Question: I'm having an issue selecting distinct values for each group. The result just doesn't display on screen. The desired result is shown below:
'''
<xsl:for-each-group select="Items/Item" group-by="ProviderName">
<xsl:sort select="current-grouping-key()"/>
<tr>
<th>
<xsl:value-of select="current-grouping-key()"/>
</th>
</tr>
<tr>
<td>
<xsl:text>Item Number</xsl:text>
</td>
<td>
<xsl:text>Quantity</xsl:text>
</td>
<td>
<xsl:text>Unit Price</xsl:text>
</td>
<td>
<xsl:text>Total</xsl:text>
</td>
</tr>
<xsl:apply-templates select="current-group()"/>
</xsl:for-each-group>
'''
What I intend to do is to select values for 'current-group()' in the 'apply-templates' tag which is like this
'''
<xsl:template match="Item">
<xsl:value-of select="distinct-values(./ItemName)"/>
</xsl:template>
'''
I've read several samples on the net and the most optimum way to do so is to employ the 'generate-id()' function with the 'for-each-group' loop. But I have tried and get no positive result. This is the source XML:
'''
<Items>
<Item ItemNumber="<PHONE>">
<ProductName>Dolby Metal-Black-Matte</ProductName>
<ProviderName>Vestal Watches</ProviderName>
<Quantity>4</Quantity>
<UnitPrice>67.99</UnitPrice>
</Item>
<Item ItemNumber="<PHONE>">
<ProductName>Vercilli Blk-Tan</ProductName>
<ProviderName>Boston Babes</ProviderName>
<Quantity>1</Quantity>
<UnitPrice>23.99</UnitPrice>
</Item>
<Item ItemNumber="<PHONE>">
<ProductName>Spritz Grape Seat and Extra Seat</ProductName>
<ProviderName>Bambeano</ProviderName>
<Quantity>1</Quantity>
<UnitPrice>56.99</UnitPrice>
</Item>
<Item ItemNumber="<PHONE>">
<ProductName>Dolby Metal-Black-Matte</ProductName>
<ProviderName>Vestal Watches</ProviderName>
<Quantity>2</Quantity>
<UnitPrice>67.99</UnitPrice>
</Item>
<Item ItemNumber="<PHONE>">
<ProductName>Vercilli Blk-Tan</ProductName>
<ProviderName>Boston Babes</ProviderName>
<Quantity>2</Quantity>
<UnitPrice>23.99</UnitPrice>
</Item>
<Item ItemNumber="<PHONE>">
<ProductName>Lucille Tan</ProductName>
<ProviderName>Boston Babes</ProviderName>
<Quantity>1</Quantity>
<UnitPrice>24.99</UnitPrice>
</Item>
<Item ItemNumber="<PHONE>">
<ProductName>Spritz Grape Seat and Extra Seat</ProductName>
<ProviderName>Bambeano</ProviderName>
<Quantity>1</Quantity>
<UnitPrice>56.99</UnitPrice>
</Item>
<Item ItemNumber="<PHONE>">
<ProductName>Plexi Leather-Silver-Black</ProductName>
<ProviderName>Vestal Watches</ProviderName>
<Quantity>1</Quantity>
<UnitPrice>189.99</UnitPrice>
</Item>
</Items>
'''
Notice that the source XML contains several same 'ProductName' elements with different 'ItemNumber' attributes. What I desire is to group all the 'Item' elements with similar 'ItemNumber' and do a summation of the quantity. Thanks for the help guys. Really appreciate it.
The example output would be:

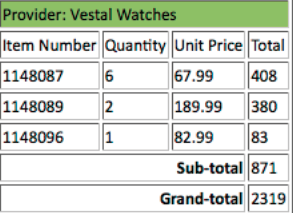
Answer: Please have a look with modified version of your XSLT:
'''
<?xml version="1.0" encoding="UTF-8"?>
<xsl:stylesheet version="1.0" xmlns:xsl="http://www.w3.org/1999/XSL/Transform">
<xsl:output indent="yes"/>
<xsl:template match="/">
<table>
<thead>
<tr>
<th>
<xsl:text>Item Number</xsl:text>
</th>
<th>
<xsl:text>Quantity</xsl:text>
</th>
<th>
<xsl:text>Unit Price</xsl:text>
</th>
<th>
<xsl:text>Total</xsl:text>
</th>
</tr>
</thead>
<tbody>
<xsl:for-each-group select="Items/Item" group-by="@ItemNumber">
<xsl:sort select="current-grouping-key()"/>
<tr>
<td>
<xsl:value-of select="current-grouping-key()"/>
</td>
<td>
<xsl:value-of select="sum(current-group()/Quantity)"/>
</td>
<td>
<xsl:value-of select="current-group()/UnitPrice"/>
</td>
<td>
<xsl:value-of
select="sum(for $x in current-group() return $x/UnitPrice * $x/Quantity)"/>
</td>
</tr>
<xsl:apply-templates select="current-group()"/>
</xsl:for-each-group>
</tbody>
</table>
</xsl:template>
<xsl:template match="Item">
<xsl:value-of select="distinct-values(./ItemName)"/>
</xsl:template>
</xsl:stylesheet>
'''
Output:
'''
<table>
<thead>
<tr>
<th>Item Number</th>
<th>Quantity</th>
<th>Unit Price</th>
<th>Total</th>
</tr>
</thead>
<tbody>
<tr>
<td><PHONE></td>
<td>6</td>
<td>67.99</td>
<td>407.93999999999994</td>
</tr>
<tr>
<td><PHONE></td>
<td>1</td>
<td>189.99</td>
<td>189.99</td>
</tr>
<tr>
<td><PHONE></td>
<td>1</td>
<td>24.99</td>
<td>24.99</td>
</tr>
<tr>
<td><PHONE></td>
<td>3</td>
<td>23.99</td>
<td>71.97</td>
</tr>
<tr>
<td><PHONE></td>
<td>2</td>
<td>56.99</td>
<td>113.98</td>
</tr>
</tbody>
</table>
'''